Question: I'm trying to develop a Javascript-based file uploader, for which I'm trying to recreate the same animation that iOS 7 uses for new app install:

Any ideas of how can I achieve this using CSS3?
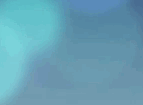
Answer: I've created a basic jQuery plugin with a similar effect:
<URL>
To use it, simply call the plugin with the progress value as argument:
'''
$('#element').loader(25);
'''